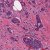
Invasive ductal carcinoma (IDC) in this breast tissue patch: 1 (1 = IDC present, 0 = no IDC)